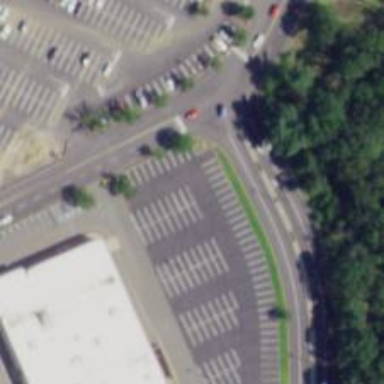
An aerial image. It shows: Car rental facility.